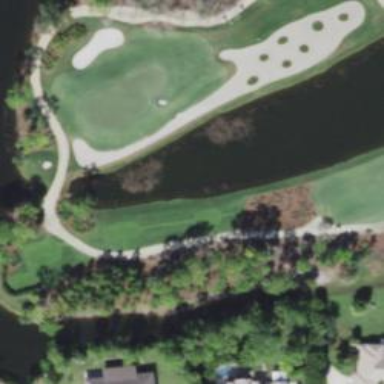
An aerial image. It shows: Picturesque scene of golf course with lateral water hazard.